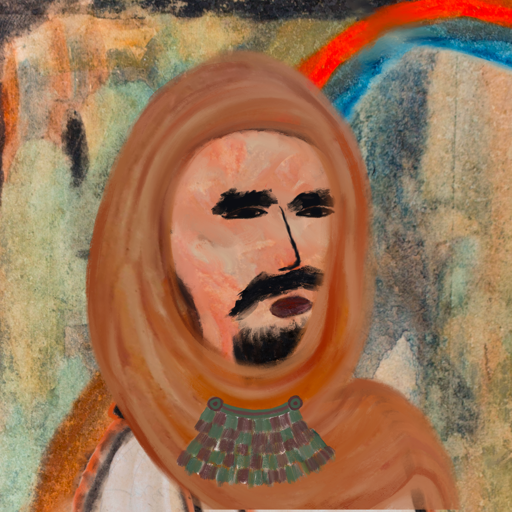
Background: Childish, Head And Neck Side: Roy_Bahadur, Face Side: Mosgoul, Bust: Roy_Bahadur, Hair Side: Blank, Head Accessory: Pious_Lady_Scarf, Second Necklace: After_Raid, Necklace: Blank, Baby: Blank